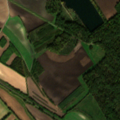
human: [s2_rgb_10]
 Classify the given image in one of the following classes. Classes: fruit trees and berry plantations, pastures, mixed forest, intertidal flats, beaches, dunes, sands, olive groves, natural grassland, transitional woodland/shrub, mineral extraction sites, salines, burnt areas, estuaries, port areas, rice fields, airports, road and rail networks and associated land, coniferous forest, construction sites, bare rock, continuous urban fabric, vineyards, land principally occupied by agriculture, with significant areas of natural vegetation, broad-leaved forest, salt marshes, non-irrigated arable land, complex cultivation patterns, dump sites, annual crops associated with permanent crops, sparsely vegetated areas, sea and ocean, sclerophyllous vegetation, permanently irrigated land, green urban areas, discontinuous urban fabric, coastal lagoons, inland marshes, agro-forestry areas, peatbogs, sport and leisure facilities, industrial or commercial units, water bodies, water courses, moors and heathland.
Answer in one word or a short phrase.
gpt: sport and leisure facilities, non-irrigated arable land, land principally occupied by agriculture, with significant areas of natural vegetation, broad-leaved forest